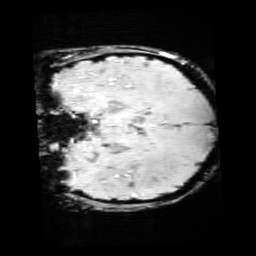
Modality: SWI
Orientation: coronal
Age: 10
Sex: female
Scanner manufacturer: siemens
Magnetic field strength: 3 T
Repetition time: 0.027 s
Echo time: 0.02 s